Question: In my list of PDB locations, there is an entry called 'Microsoft Symbol Servers':

I cant find any information as to what this actually includes. More specifically, are any of my explicitly included symbol servers redundant?
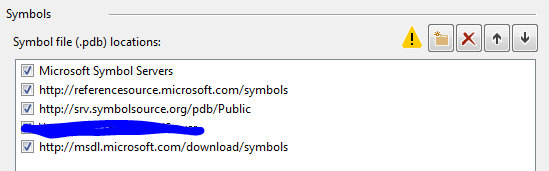
Answer: It just adds a hard-coded URL to your list. It is msdl.microsoft.com/download/symbols.
In other words, you have the URL twice in your list. You can delete the last one.